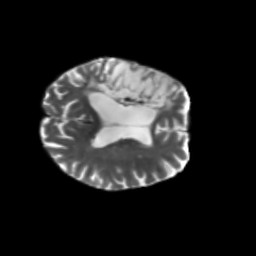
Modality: T2w
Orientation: axial
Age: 66
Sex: female
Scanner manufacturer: siemens
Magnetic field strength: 3 T
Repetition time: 5.47 s
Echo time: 0.0854 s